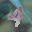
Label: 4